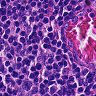
Metastatic tissue present: no